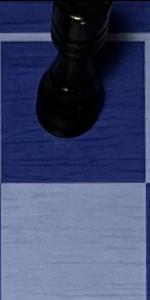
Label: Empty